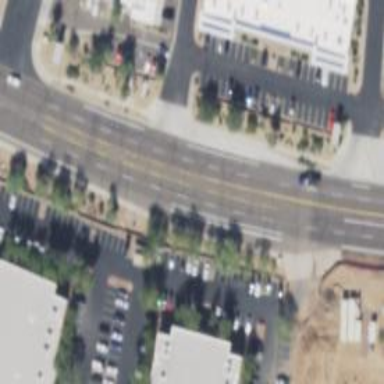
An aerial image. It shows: Secondary road with asphalt surface.